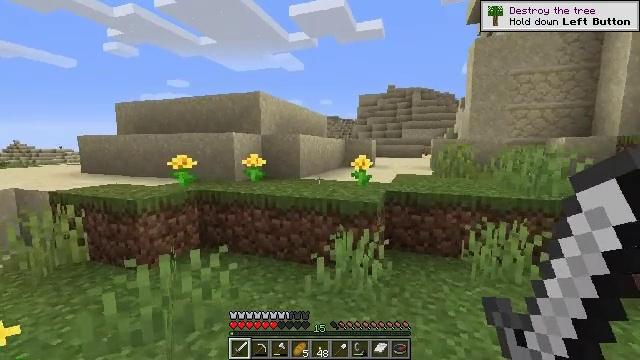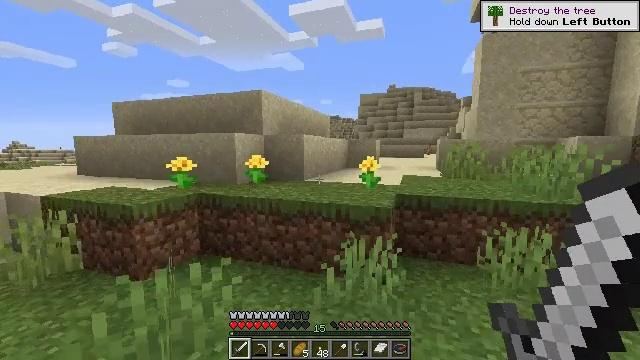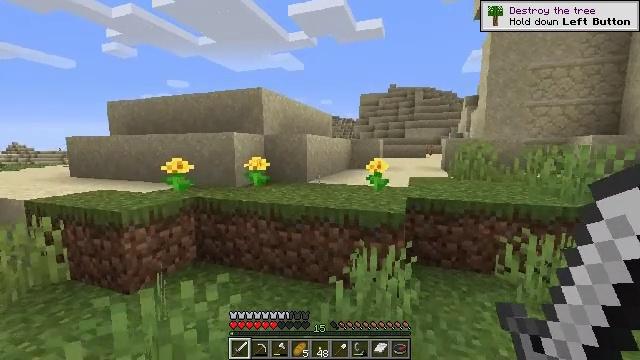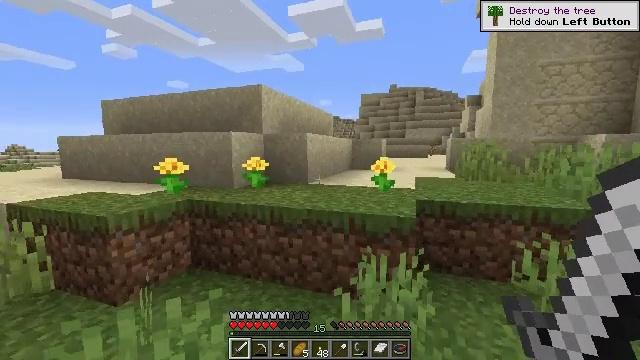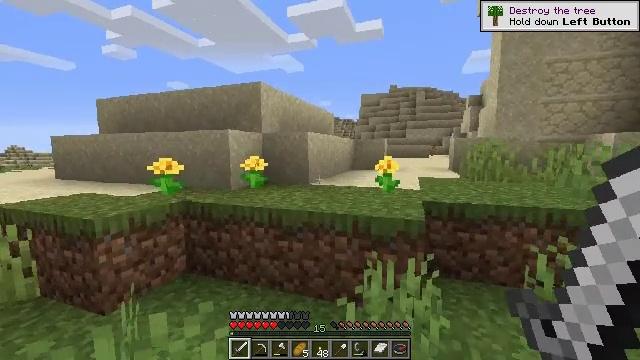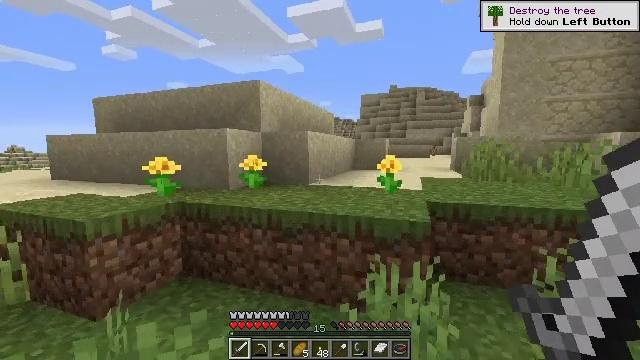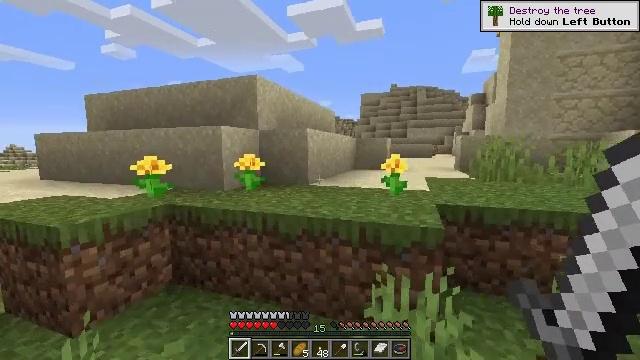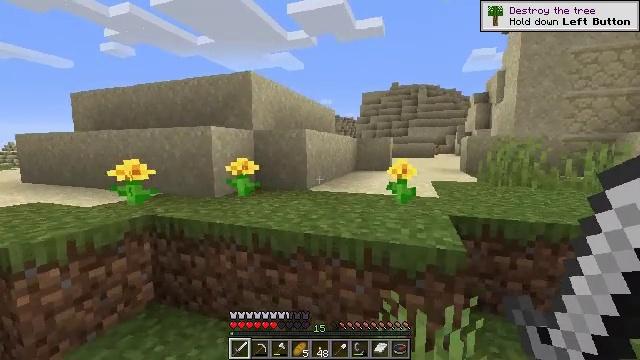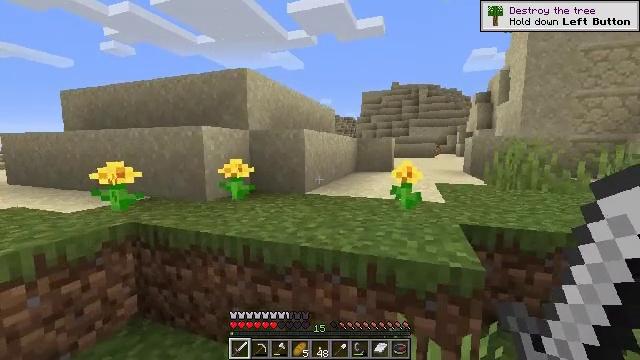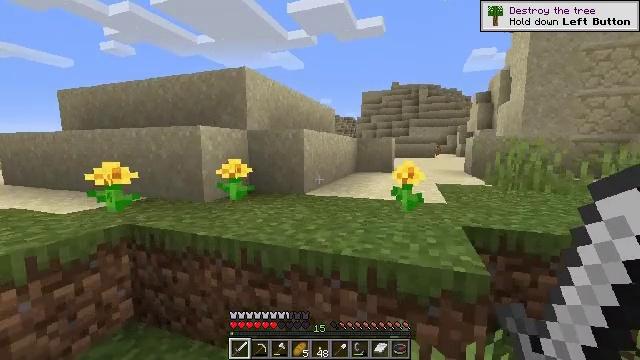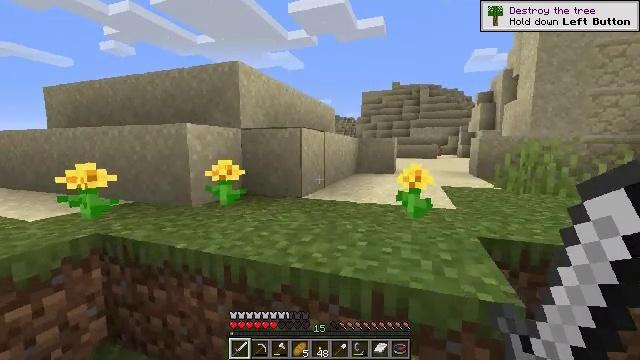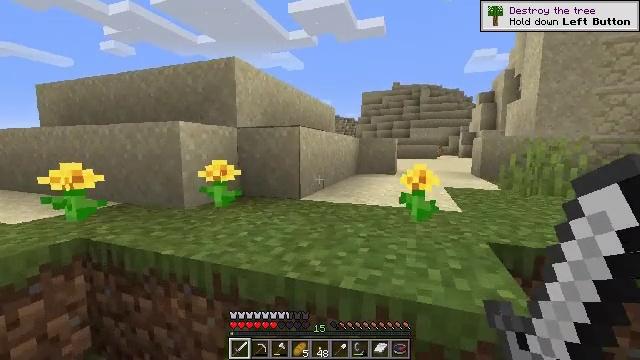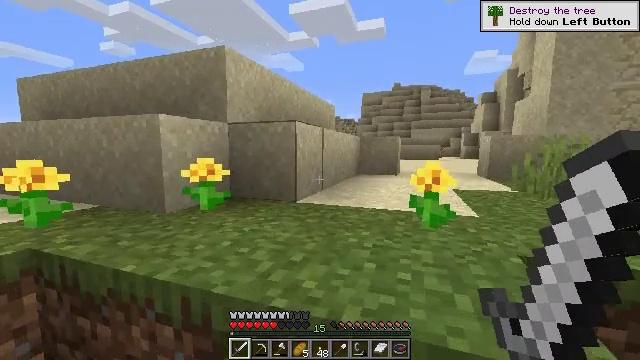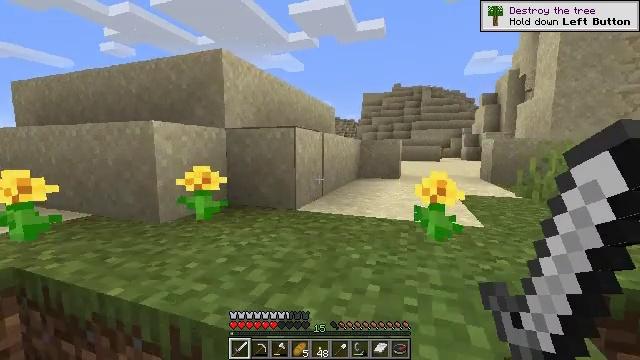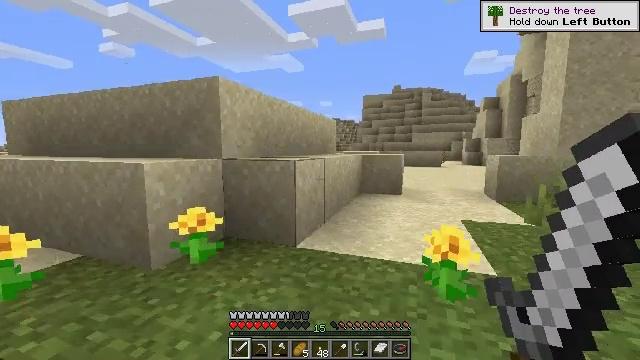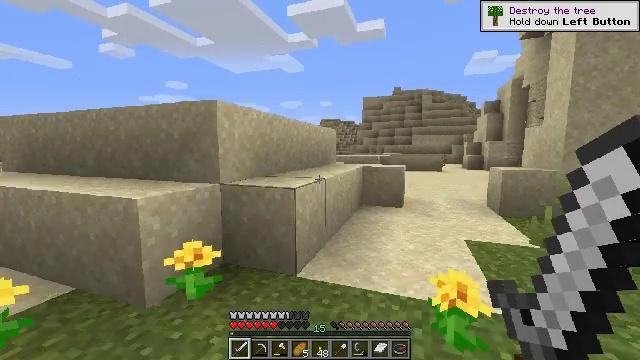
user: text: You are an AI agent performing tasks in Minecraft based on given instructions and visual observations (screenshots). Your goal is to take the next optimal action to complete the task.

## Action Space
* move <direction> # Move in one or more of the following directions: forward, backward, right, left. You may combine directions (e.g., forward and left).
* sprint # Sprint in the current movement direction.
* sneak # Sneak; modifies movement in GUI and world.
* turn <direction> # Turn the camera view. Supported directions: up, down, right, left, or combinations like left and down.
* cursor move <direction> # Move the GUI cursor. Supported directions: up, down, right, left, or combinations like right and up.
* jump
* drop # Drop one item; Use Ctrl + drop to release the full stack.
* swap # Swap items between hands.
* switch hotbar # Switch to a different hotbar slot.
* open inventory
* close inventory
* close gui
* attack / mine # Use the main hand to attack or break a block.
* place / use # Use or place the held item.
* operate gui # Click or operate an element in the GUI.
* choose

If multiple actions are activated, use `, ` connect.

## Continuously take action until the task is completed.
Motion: motion action
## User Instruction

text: Gather a dead bush.
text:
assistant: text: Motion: move forward
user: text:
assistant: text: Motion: move forward
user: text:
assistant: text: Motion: move forward
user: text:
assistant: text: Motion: move forward
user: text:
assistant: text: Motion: move forward
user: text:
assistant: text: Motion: move forward
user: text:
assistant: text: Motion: move forward
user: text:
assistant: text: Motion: move forward
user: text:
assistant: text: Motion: move forward
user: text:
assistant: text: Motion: move forward
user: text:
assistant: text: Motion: move forward
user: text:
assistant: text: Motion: move forward
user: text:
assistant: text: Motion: move forward, jump
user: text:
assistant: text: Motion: move forward, jump
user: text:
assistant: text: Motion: move forward, jump
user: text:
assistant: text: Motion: move forward, jump
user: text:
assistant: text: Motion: move forward, jump
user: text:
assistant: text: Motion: move forward, jump
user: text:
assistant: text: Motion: move forward and move left, turn left
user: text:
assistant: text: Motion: move forward and move left, turn left and down
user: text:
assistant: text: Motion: move forward and move left, turn left
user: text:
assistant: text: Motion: move forward and move left, turn left and down
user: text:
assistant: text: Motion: move forward and move left, turn left and down
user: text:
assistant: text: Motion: move forward and move left, turn left
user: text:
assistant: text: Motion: move forward and move left, jump
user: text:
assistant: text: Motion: move forward, jump
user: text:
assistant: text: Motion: move forward, jump
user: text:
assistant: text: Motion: move forward, jump
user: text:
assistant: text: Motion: move forward, jump
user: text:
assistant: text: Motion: move forward